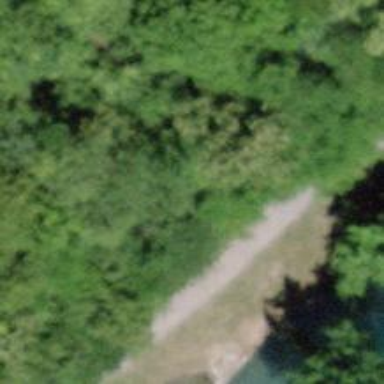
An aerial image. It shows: Bench.